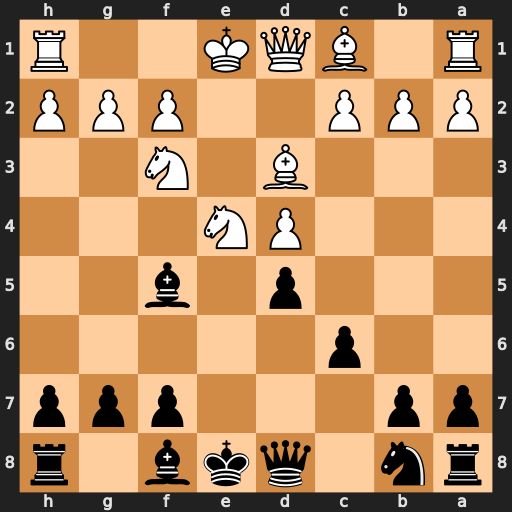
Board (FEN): rn1qkb1r/pp3ppp/2p5/3p1b2/3PN3/3B1N2/PPP2PPP/R1BQK2R
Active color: b
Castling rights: KQkq
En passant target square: -
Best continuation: dxe4 Bxe4 Bxe4